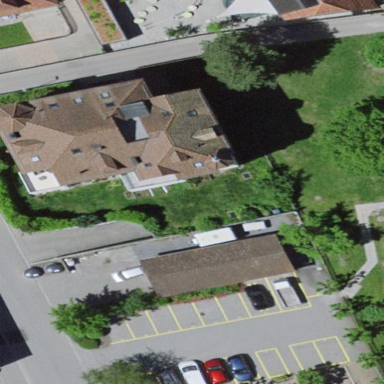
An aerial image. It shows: Hipped-roof building with apartments.